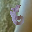
Label: 6